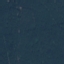
Land use / land cover class: Forest